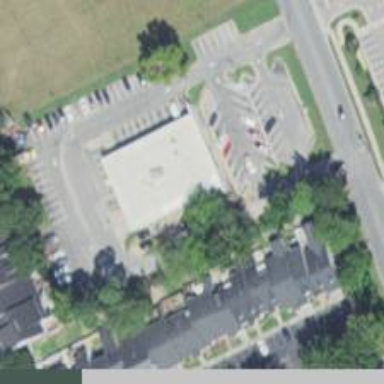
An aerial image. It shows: Post office.